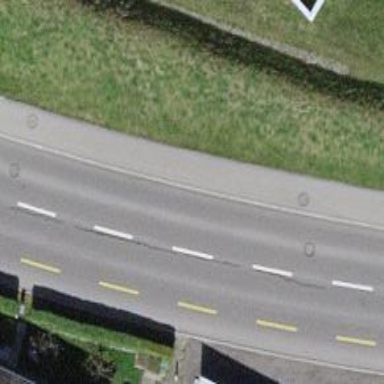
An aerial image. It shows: Primary highway with dedicated lane for cyclists on the left.